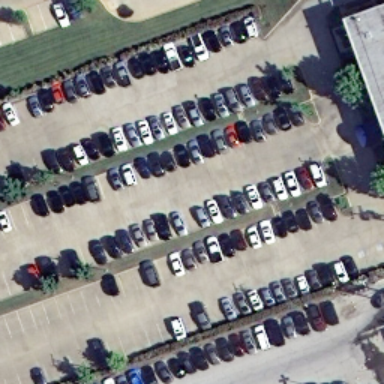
Lots of cars parked neatly in the parking lot .